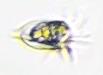
Label: Tintinnid